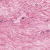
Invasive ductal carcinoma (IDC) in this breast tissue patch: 0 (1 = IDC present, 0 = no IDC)